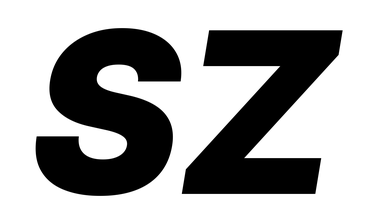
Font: Inter-Italic_Black_Italic